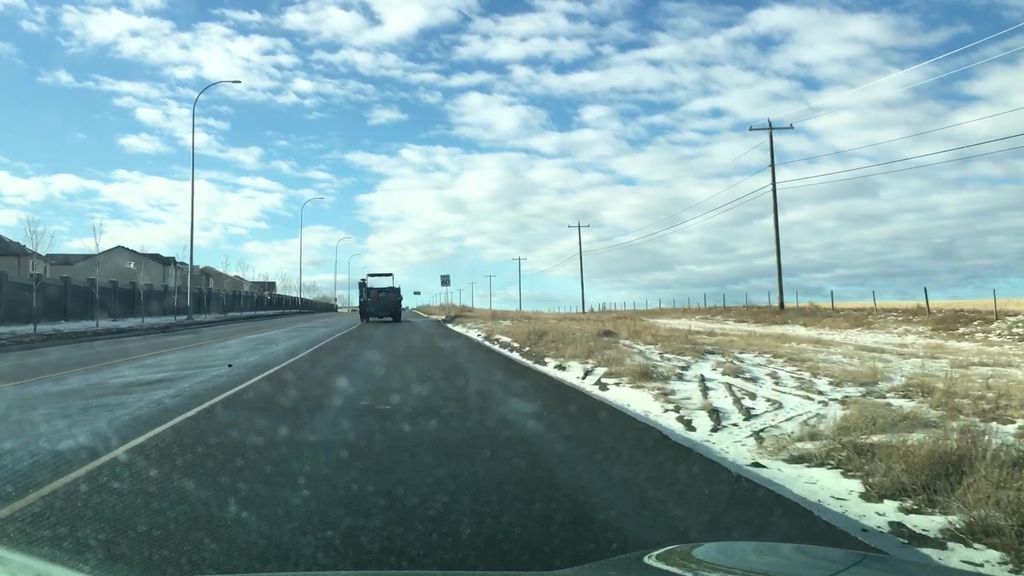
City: calgary